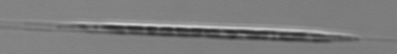
Label: Rhizosolenia